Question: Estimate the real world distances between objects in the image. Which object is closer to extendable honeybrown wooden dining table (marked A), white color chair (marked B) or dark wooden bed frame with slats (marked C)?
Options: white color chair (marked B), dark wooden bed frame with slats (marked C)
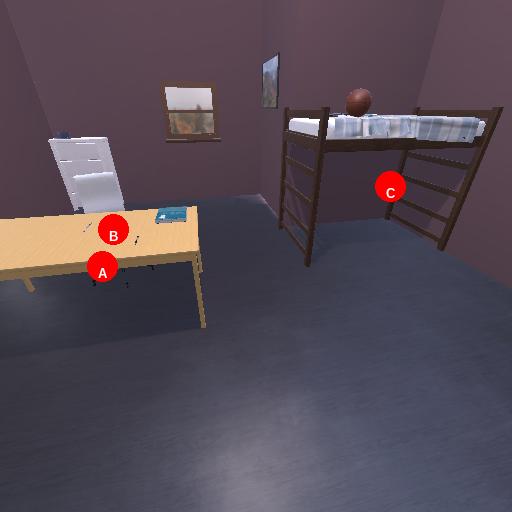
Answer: white color chair (marked B)